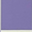
Piece: xx